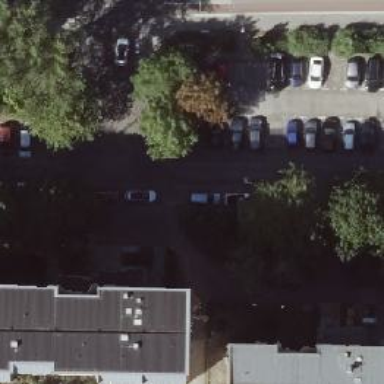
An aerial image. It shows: Asphalt footway.